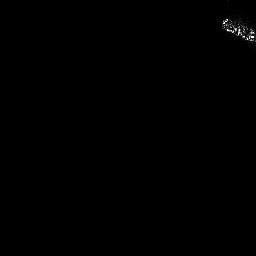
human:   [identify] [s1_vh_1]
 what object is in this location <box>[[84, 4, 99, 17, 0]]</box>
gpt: <ref>1 medium ship at the top right</ref>